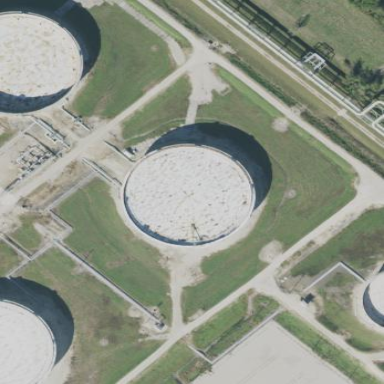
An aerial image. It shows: Storage tank which is man-made and housed in building.